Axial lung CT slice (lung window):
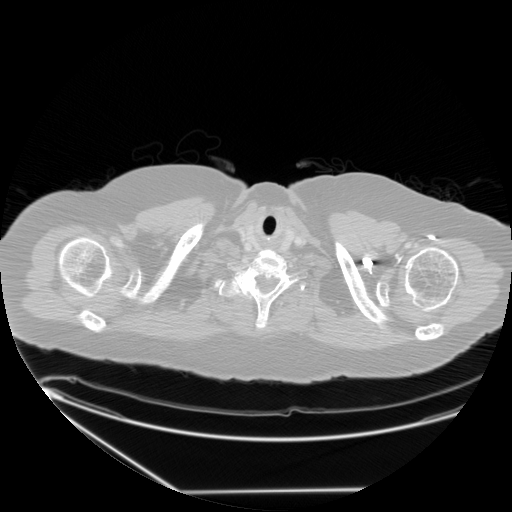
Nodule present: no